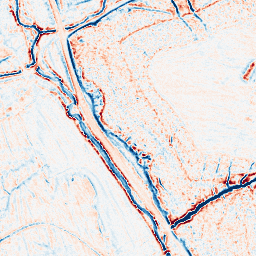
Category: edge_preserving
Decomposition family: bilateral
Decomposition parameters: d: 9
sigma_color: 50
sigma_space: 25
Upsampling method: cubic_catmull_rom
Upsampling parameters: scale: 4
Upsampling scale: 4